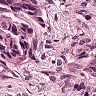
Metastatic tissue present: yes